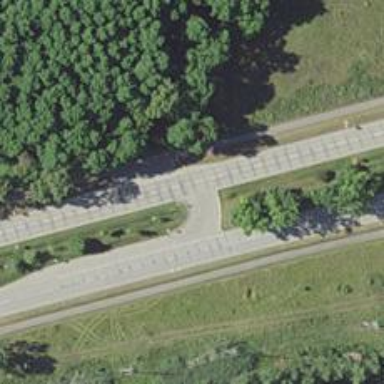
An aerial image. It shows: Secondary link road.